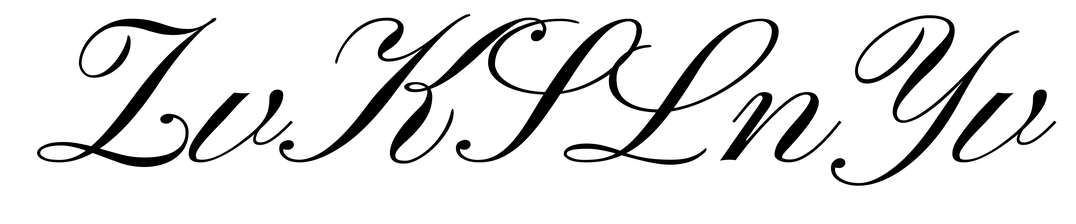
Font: PinyonScript-Regular